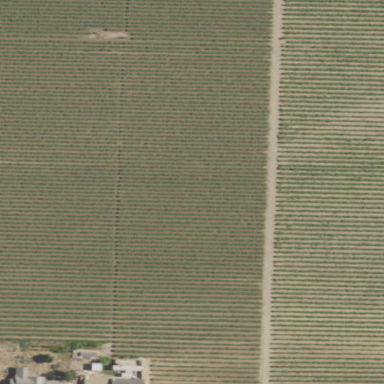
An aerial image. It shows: Beautiful vineyard in the countryside.